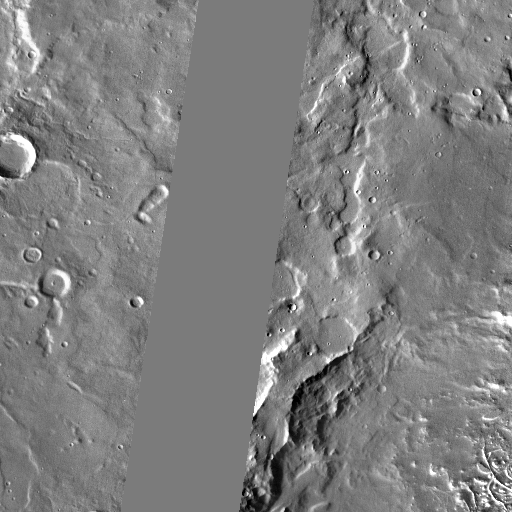
Crater classes present: Background, Other, Buried, Secondary